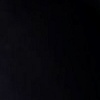
Label: space